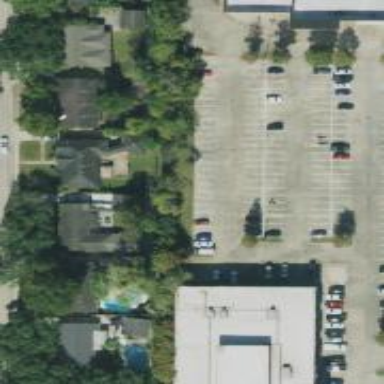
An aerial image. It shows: Parking space is available.